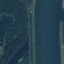
Label: River